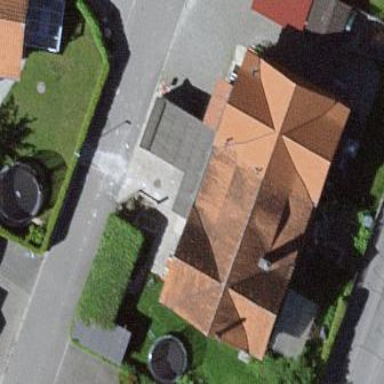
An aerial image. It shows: View of roof of building.